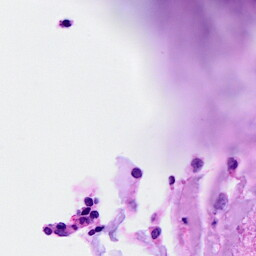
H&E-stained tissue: Breast